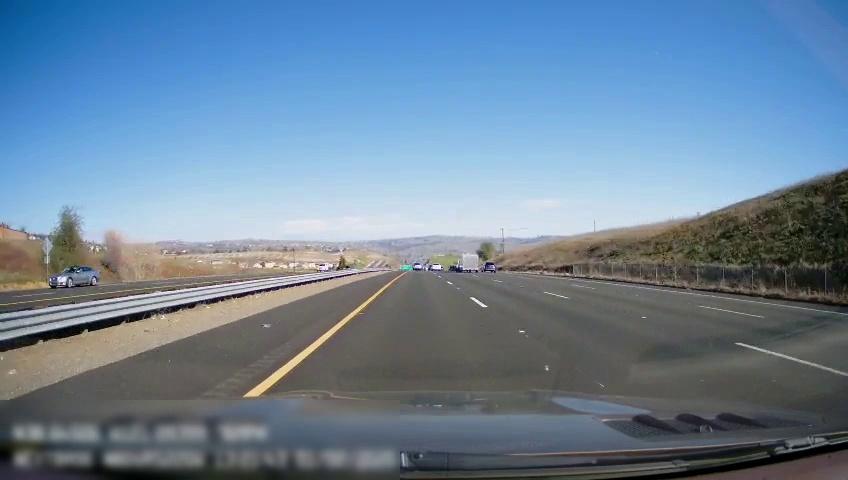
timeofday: Day
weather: Sunny
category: Drivable Space
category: Drivable Space
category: Vehicles | Car
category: Vehicles | SUV
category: Vehicles | Car
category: Vehicles | Other LV
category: Vehicles | Car
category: Lanes | Current Lane
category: Lanes | Current Lane
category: Lanes | Alternate Lane
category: Lanes | Alternate Lane
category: Lanes | Alternate Lane
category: Lanes | Opposite Lane
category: Lanes | Opposite Lane
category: Lanes | Opposite Lane